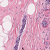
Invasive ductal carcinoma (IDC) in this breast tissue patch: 0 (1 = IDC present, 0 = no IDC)